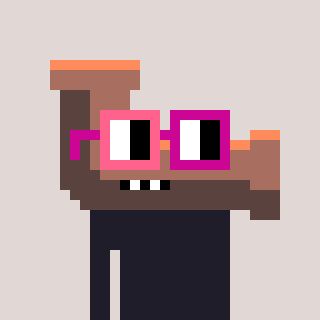
a pixel art character with square pink and red glasses, a pipe-shaped head and a bege-colored body on a warm background